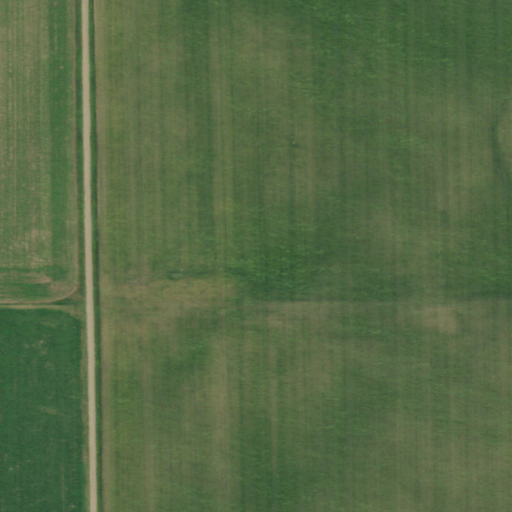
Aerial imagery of plain(s) in North Dakota named Custer Flats containing cultivated crops, open development, and medium intensity development